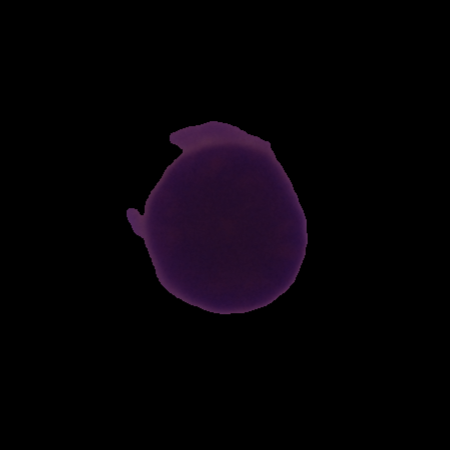
Label: healthy